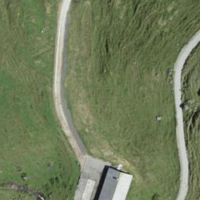
EUNIS habitat code: 23
Species observed at this site:
Vaccinium vitis-idaea